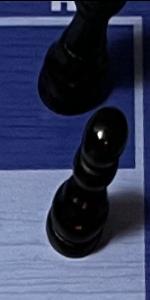
Label: Pawn_Black